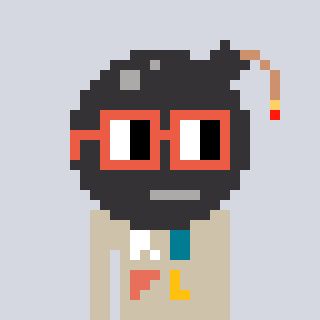
a pixel art character with square orange glasses, a bomb-shaped head and a bege-colored body on a cool background